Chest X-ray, PA view. Patient: 21 years old, sex M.
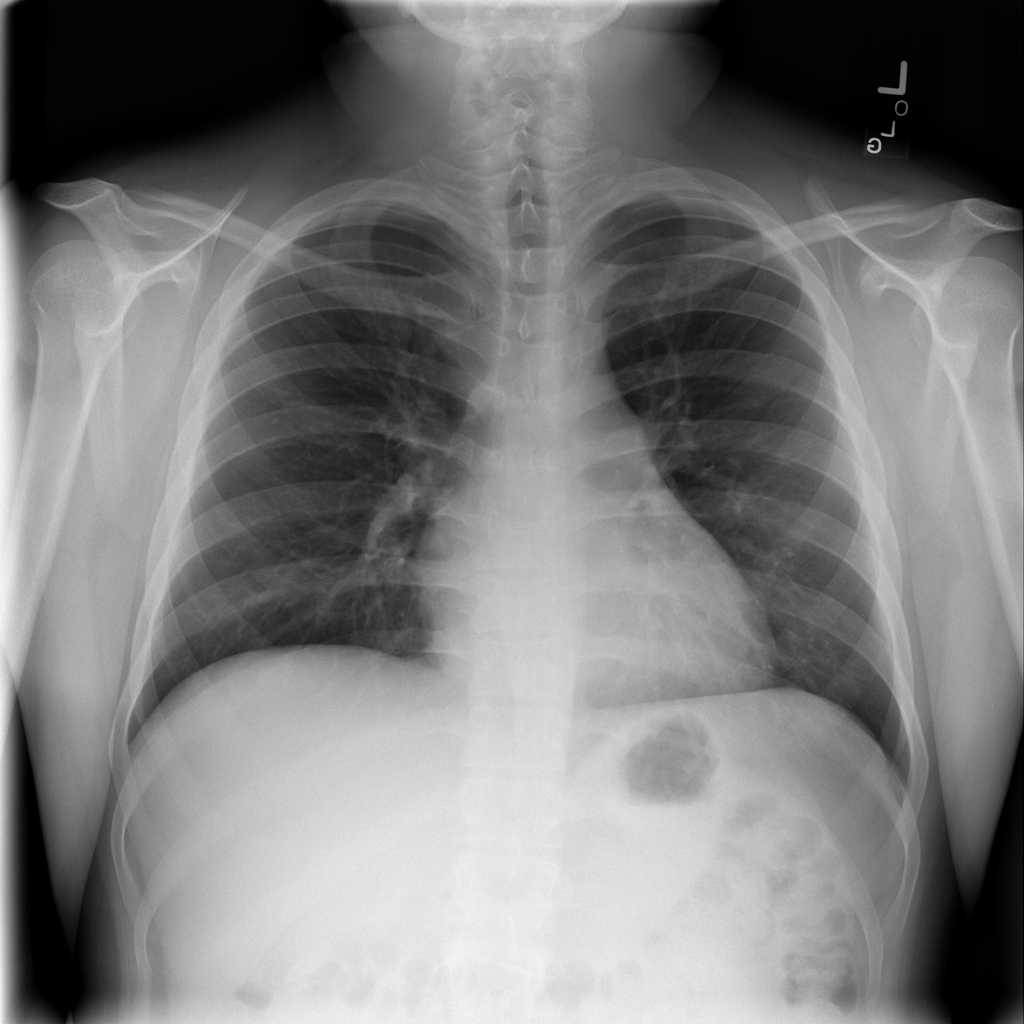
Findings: No Finding